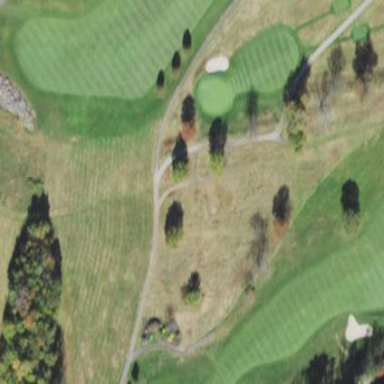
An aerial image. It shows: Golf rough area.